Interaction volume radius: 10 \u00c5
Interaction volume height: 10 \u00c5
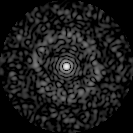
Disorder parameter: 0.8318